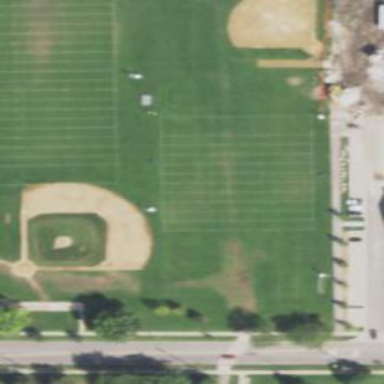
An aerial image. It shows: Baseball pitch for leisure land activities.